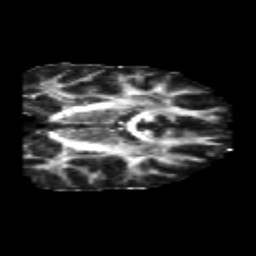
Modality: FA
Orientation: coronal
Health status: healthy
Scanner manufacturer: philips
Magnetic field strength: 3 T
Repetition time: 6.964 s
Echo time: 0.092 s